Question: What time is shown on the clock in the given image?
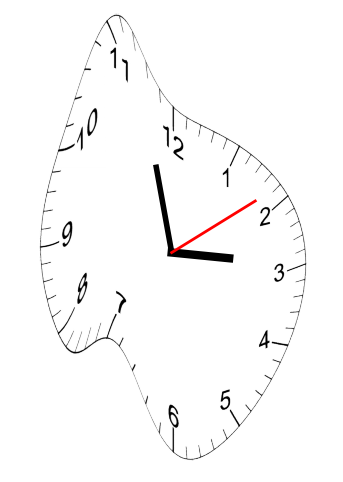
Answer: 02:57:09